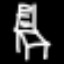
Label: chair